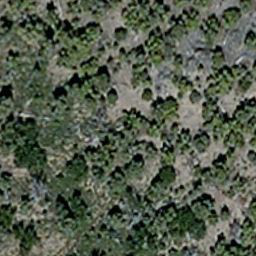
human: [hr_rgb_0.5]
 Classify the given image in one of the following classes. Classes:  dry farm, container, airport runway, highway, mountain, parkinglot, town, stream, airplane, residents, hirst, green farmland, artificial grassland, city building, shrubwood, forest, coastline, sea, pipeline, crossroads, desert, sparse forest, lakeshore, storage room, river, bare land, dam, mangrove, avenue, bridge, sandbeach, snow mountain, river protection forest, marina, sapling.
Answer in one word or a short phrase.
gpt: sparse forest